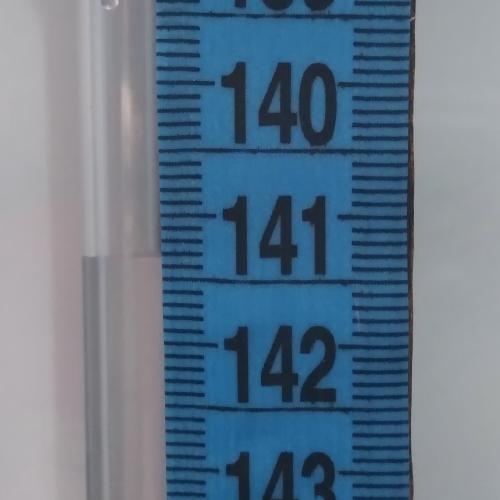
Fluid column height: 141.3 cm